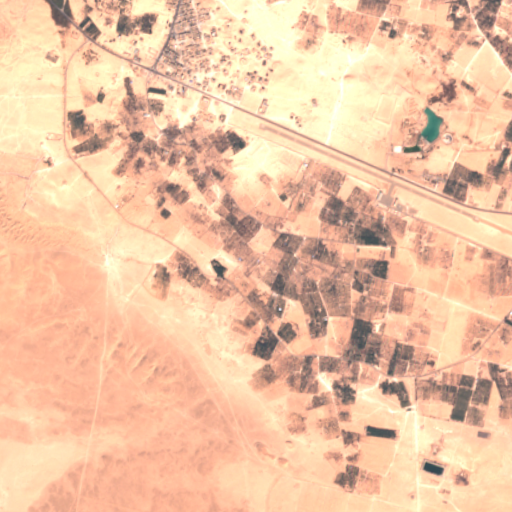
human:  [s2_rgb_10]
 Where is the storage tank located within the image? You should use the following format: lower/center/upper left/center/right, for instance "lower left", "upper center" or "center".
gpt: The storage tank is located in the upper left of the image.
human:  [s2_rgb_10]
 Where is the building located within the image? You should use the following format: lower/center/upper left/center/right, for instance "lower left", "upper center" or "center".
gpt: There is no building in the image.